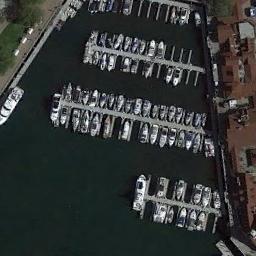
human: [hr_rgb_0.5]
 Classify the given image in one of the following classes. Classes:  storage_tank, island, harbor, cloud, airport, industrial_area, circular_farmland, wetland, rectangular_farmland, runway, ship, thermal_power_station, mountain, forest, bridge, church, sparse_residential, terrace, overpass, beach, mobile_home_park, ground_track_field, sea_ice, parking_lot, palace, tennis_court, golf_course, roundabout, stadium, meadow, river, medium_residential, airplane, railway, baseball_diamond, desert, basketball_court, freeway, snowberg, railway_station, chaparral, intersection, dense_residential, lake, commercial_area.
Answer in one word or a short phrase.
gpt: harbor